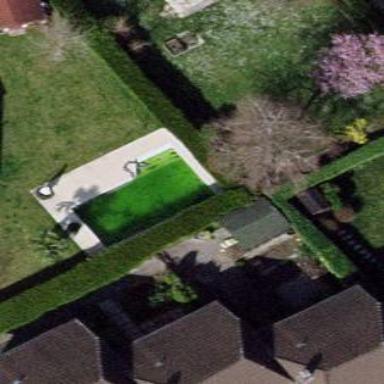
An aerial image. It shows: Outdoor swimming pool in leisure land area.